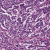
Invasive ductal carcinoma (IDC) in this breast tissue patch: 1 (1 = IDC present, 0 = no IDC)